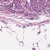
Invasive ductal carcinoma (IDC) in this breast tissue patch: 1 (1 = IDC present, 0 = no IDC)